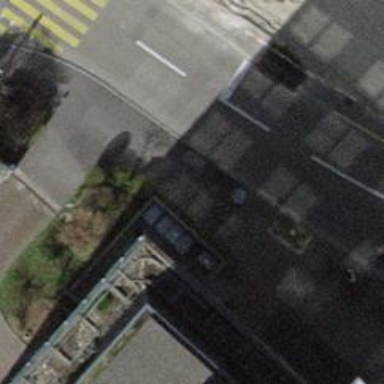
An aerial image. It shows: Street cabinet used for traffic control.